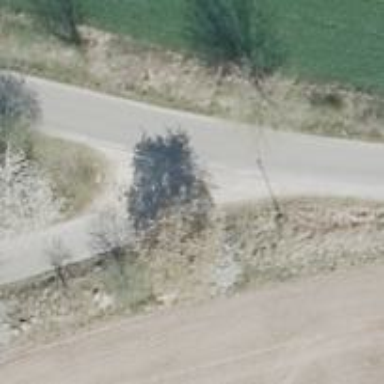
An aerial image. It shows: Unclassified road with asphalt surface.